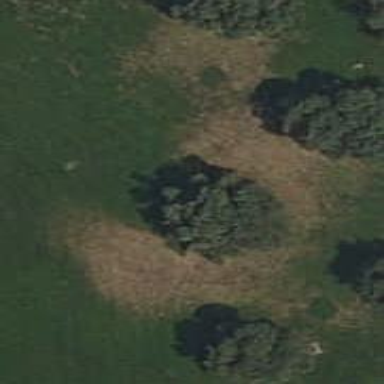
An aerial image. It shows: Broadleaved evergreen tree in its natural setting.